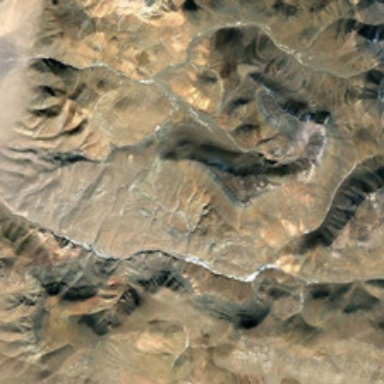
It is a large piece of yellow mountain .